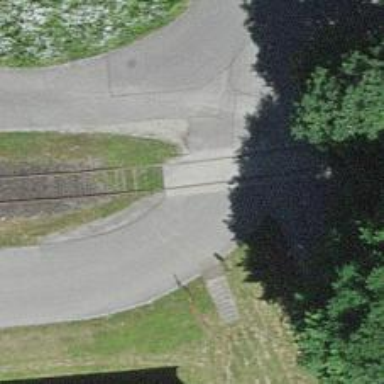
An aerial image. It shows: Railway level crossing.